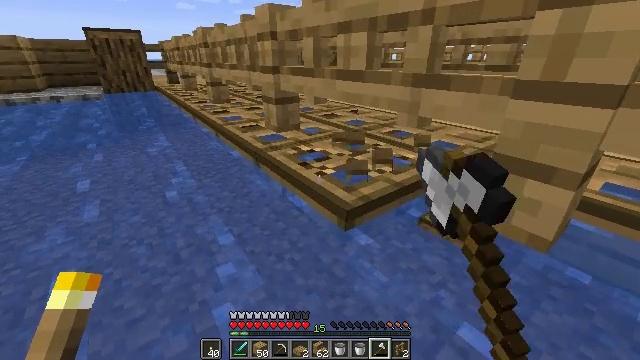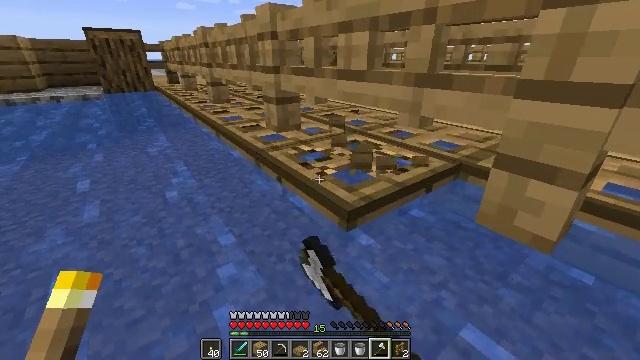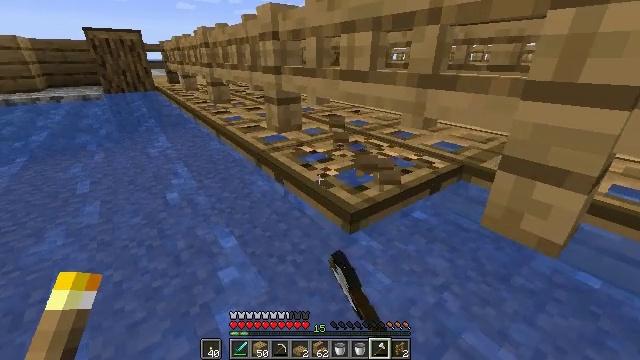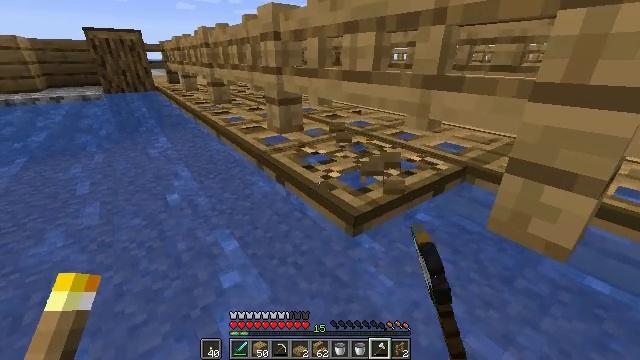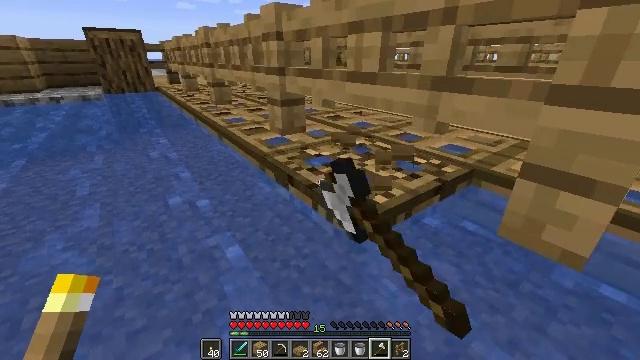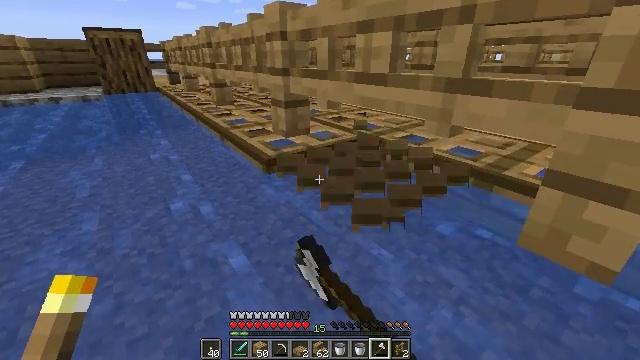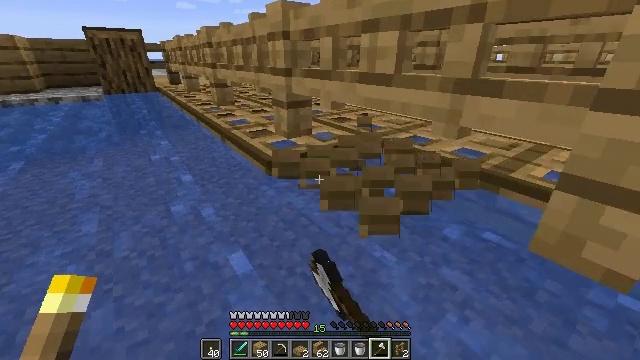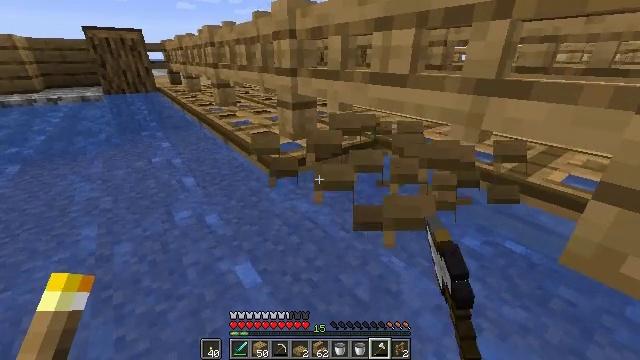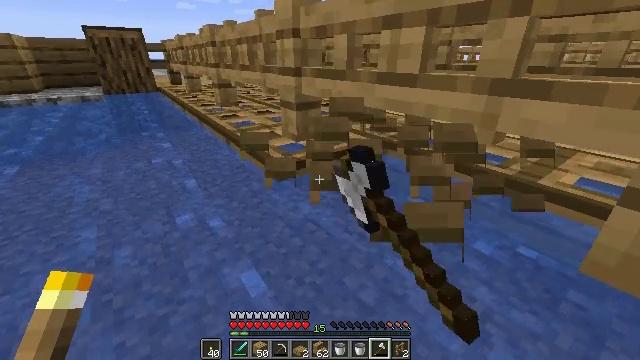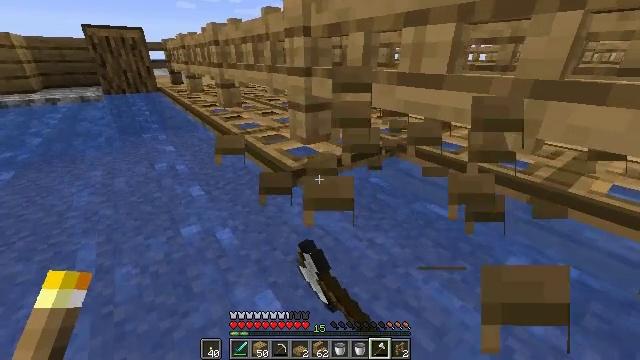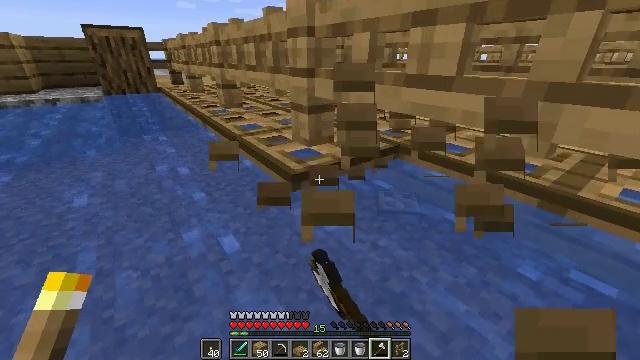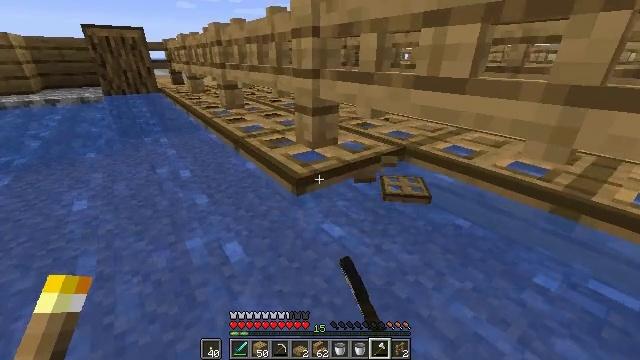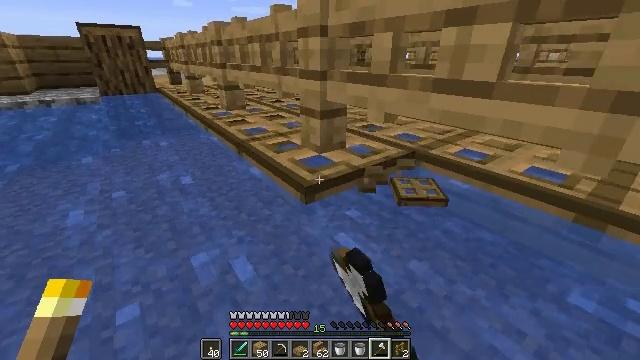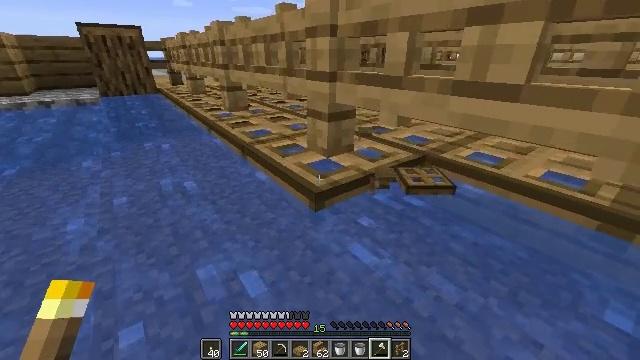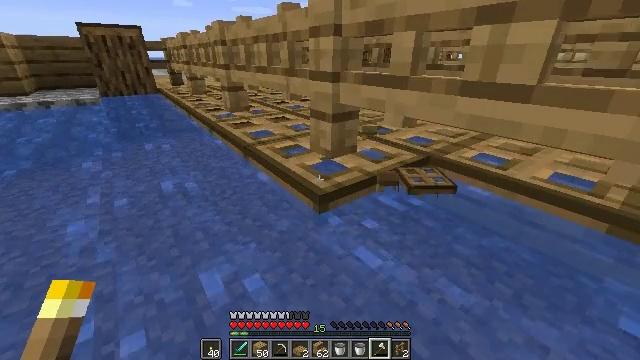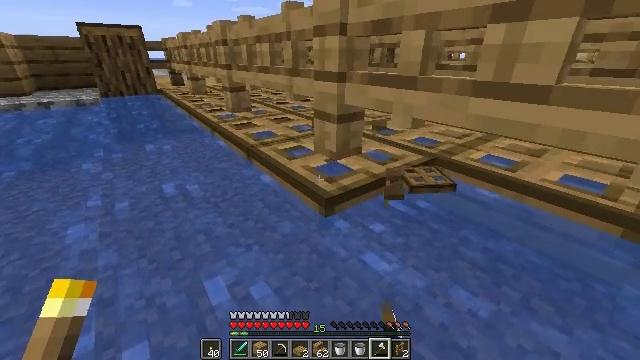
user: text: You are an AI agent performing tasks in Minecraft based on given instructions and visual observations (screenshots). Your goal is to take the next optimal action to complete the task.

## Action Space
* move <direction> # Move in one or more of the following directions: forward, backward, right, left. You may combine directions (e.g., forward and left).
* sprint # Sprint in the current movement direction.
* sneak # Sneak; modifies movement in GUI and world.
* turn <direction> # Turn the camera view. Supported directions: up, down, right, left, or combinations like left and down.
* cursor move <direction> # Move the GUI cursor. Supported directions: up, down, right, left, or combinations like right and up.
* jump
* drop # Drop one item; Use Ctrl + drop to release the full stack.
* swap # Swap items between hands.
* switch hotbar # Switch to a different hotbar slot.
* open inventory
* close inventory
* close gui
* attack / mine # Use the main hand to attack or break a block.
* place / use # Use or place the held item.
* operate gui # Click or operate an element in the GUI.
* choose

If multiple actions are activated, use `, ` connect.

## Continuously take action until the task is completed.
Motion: motion action
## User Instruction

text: Get the oak trapdoor back into your inventory.
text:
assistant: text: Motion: attack / mine
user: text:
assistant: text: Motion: move forward and move left, attack / mine
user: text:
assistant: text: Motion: move forward and move left, attack / mine
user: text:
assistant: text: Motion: move forward and move left, attack / mine
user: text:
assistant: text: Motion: move forward and move left, attack / mine
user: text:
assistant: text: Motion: move forward and move left, attack / mine
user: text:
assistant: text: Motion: move forward and move left, attack / mine
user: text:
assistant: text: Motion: move forward and move left, attack / mine
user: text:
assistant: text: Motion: move forward and move left, attack / mine
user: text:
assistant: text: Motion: move forward and move left, attack / mine
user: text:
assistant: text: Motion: move forward and move left, attack / mine
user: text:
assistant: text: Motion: attack / mine
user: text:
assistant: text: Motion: attack / mine
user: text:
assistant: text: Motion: attack / mine
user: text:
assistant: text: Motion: attack / mine
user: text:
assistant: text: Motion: attack / mine
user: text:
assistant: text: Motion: attack / mine
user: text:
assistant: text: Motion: attack / mine
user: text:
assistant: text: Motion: attack / mine
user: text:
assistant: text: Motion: attack / mine
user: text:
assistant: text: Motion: move forward and move left, attack / mine
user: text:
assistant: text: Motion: move forward and move left, attack / mine
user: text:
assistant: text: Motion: move forward and move left, attack / mine
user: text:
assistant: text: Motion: move forward and move left, attack / mine
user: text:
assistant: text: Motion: move forward and move left, attack / mine
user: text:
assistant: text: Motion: move forward and move left, attack / mine
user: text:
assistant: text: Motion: move forward and move left, attack / mine
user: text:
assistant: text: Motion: move forward and move left, attack / mine
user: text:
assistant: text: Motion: move forward and move left, attack / mine
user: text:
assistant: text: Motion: move forward and move left, attack / mine